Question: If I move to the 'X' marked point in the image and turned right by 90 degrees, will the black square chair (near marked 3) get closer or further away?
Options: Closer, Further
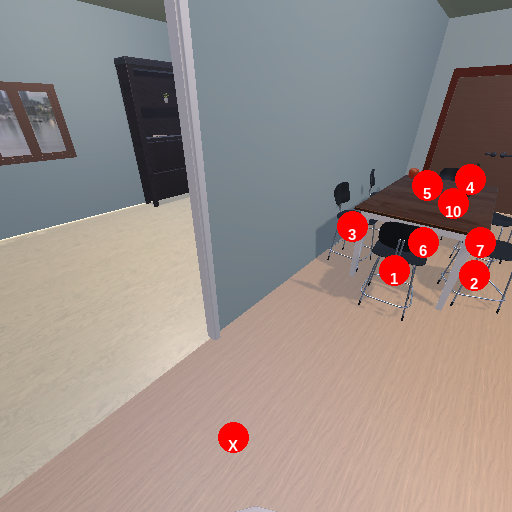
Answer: Closer